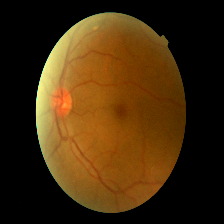
Diabetic retinopathy grade: Mild